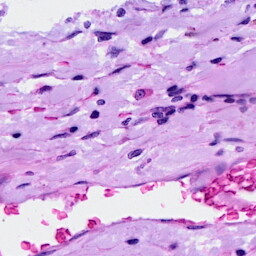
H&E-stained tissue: Ovarian